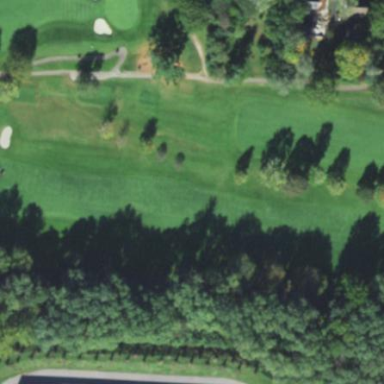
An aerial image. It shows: Scenic golf fairway.